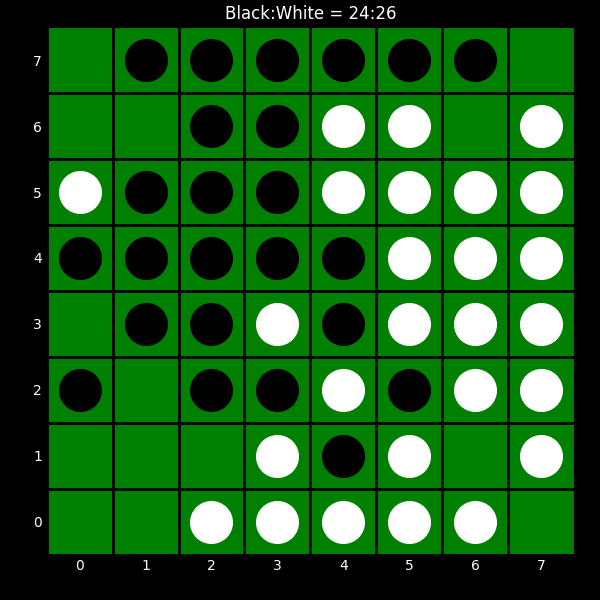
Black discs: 24
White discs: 26